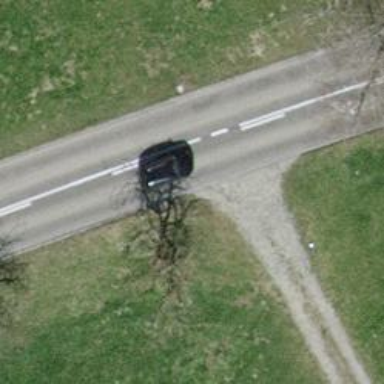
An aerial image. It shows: Tertiary road.